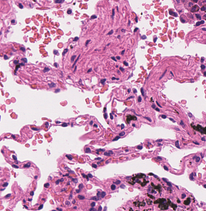
Tumor epithelial tissue: no
Tumor-associated stroma tissue: no
Normal tissue: yes